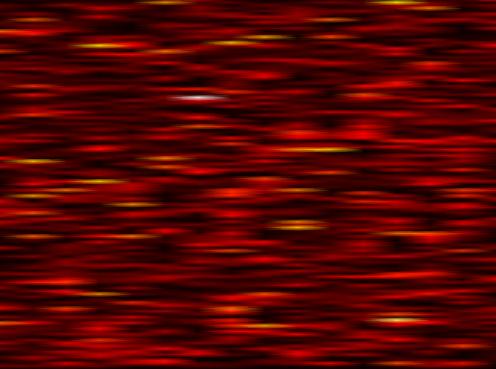
Label: OFDM